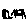
Label: square